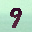
Label: 9